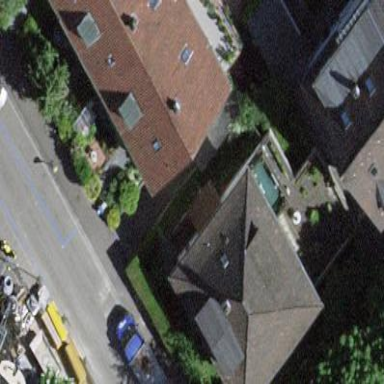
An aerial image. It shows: Terrace building.